Interaction volume radius: 5 \u00c5
Interaction volume height: 30 \u00c5
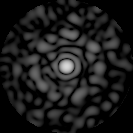
Disorder parameter: 0.8484